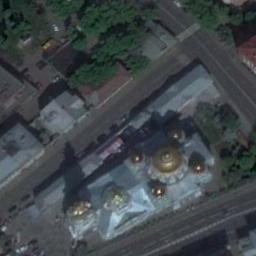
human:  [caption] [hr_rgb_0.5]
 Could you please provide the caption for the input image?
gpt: This is a church with five spherical buildings .

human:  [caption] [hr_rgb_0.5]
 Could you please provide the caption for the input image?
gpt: A church with white and gold roofs  The whole church looks like a castle  The church is surrounded by many trees, Buildings and roads .

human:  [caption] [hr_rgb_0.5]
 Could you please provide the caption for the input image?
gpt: There is a church with golden circular roofs next to the roads .

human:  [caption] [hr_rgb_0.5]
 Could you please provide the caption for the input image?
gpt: The church with some golden pointed roofs is surrounded by some roads .

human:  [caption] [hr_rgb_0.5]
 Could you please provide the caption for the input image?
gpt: There are many buildings near the church .